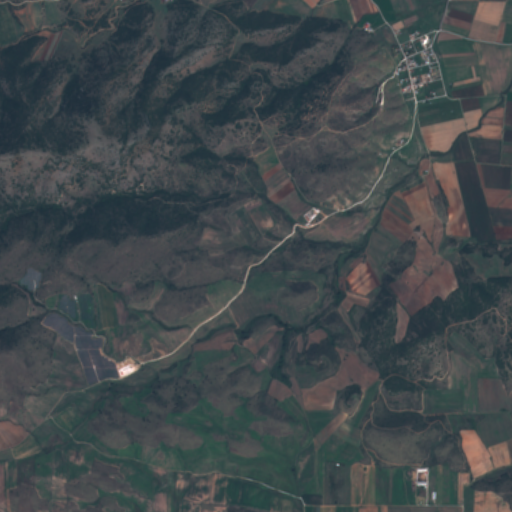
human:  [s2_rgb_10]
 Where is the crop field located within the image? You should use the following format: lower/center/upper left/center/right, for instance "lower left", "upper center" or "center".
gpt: The crop field is located in the upper right of the image.
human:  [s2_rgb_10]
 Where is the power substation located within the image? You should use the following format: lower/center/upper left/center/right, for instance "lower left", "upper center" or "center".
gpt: The power substation is located in the center of the image.
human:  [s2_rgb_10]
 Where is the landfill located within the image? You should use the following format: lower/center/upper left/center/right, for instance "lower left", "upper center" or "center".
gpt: There is no landfill in the image.